高一 · 计数
按如图所示的程序框图运算, 若输出 $k=2$, 则输入 $x$ 的取值范围是 ( )

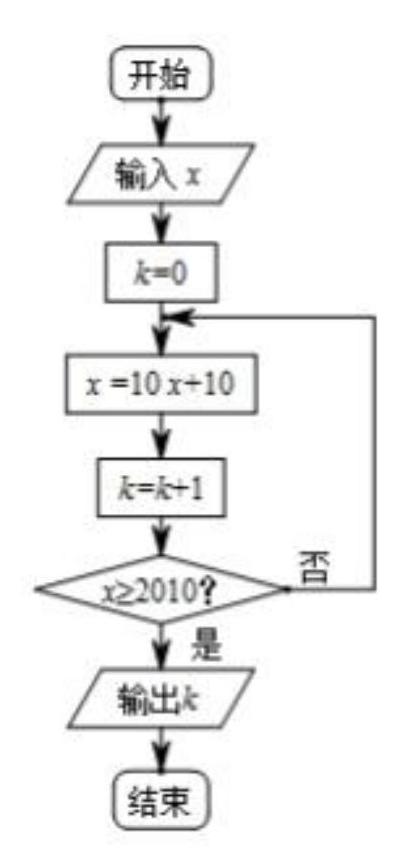
A. $19<x<200$
B. $19 \leq x<200$

C. $19<x \leq 200$
D. $19 \leq x \leq 200$
答案: B
解析: 依题意可知 $\left\{\begin{array}{l}2010>10 x+10 \\ 2010 \leq 10(10 x+10)+10\end{array} \Rightarrow 19 \leq x<200\right.$, 故选 B.